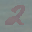
Label: 2